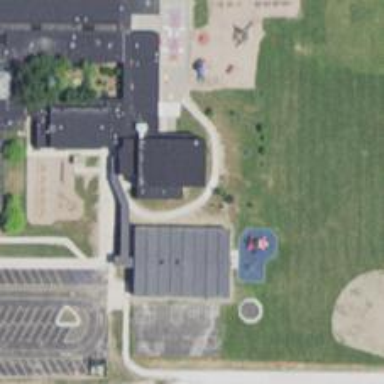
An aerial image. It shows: School.